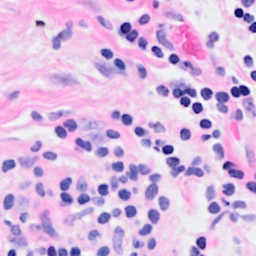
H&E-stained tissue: Breast